Interaction volume radius: 5 \u00c5
Interaction volume height: 25 \u00c5
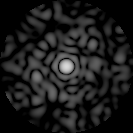
Disorder parameter: 0.8465